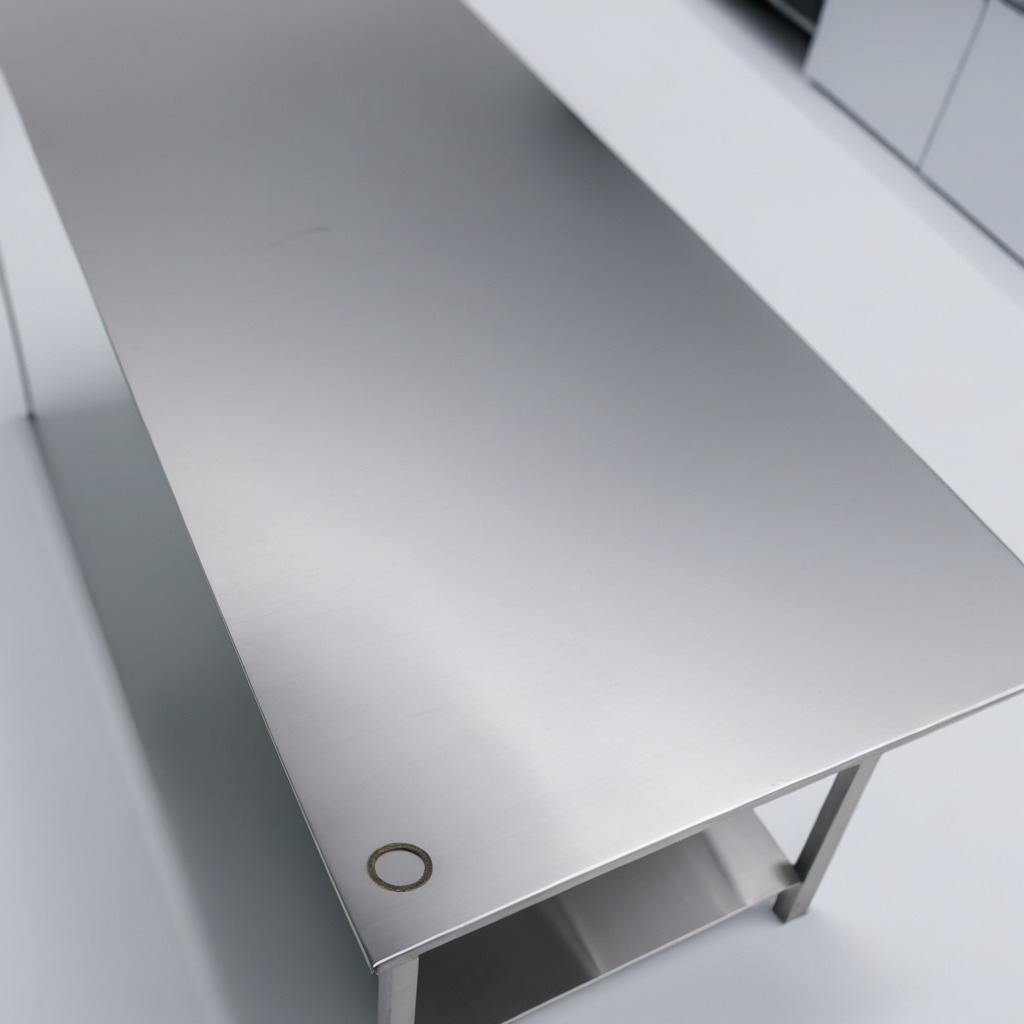
A flat metal washer is lying on a stainless steel table in a high-end prototyping lab.